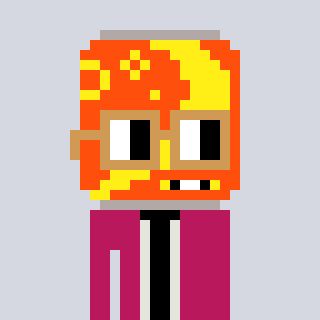
a pixel art character with square brown glasses, a pop-shaped head and a darkpink-colored body on a cool background